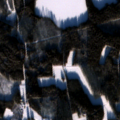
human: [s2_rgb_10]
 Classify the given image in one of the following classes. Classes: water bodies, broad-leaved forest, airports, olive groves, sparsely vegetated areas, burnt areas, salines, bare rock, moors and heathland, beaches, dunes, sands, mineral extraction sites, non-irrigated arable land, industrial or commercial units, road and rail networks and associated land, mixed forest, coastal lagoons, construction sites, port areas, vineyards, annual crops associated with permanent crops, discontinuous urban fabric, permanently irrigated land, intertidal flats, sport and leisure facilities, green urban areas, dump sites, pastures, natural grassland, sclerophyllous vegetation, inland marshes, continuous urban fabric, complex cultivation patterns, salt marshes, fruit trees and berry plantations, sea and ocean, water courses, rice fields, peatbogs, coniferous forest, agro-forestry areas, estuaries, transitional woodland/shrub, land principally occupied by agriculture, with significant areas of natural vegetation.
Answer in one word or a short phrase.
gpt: land principally occupied by agriculture, with significant areas of natural vegetation, coniferous forest, mixed forest, water bodies